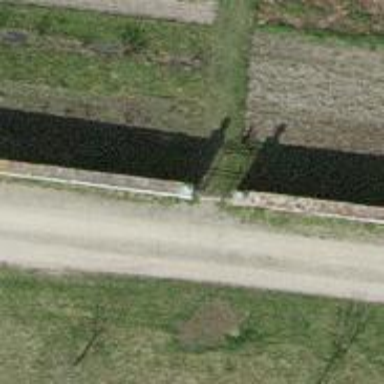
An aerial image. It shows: Gate.